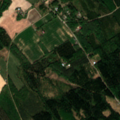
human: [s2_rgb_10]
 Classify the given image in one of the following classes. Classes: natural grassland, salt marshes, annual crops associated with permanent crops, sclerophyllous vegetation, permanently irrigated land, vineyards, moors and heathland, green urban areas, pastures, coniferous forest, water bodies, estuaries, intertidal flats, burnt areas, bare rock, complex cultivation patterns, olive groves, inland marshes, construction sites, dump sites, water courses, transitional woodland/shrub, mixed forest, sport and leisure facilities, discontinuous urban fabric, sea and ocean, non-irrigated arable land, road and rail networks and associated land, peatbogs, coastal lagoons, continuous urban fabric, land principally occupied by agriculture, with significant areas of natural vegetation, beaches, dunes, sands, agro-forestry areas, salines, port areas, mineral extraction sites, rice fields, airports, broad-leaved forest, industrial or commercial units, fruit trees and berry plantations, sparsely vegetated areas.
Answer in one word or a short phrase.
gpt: land principally occupied by agriculture, with significant areas of natural vegetation, coniferous forest, mixed forest